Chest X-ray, PA view. Patient: 58 years old, sex F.
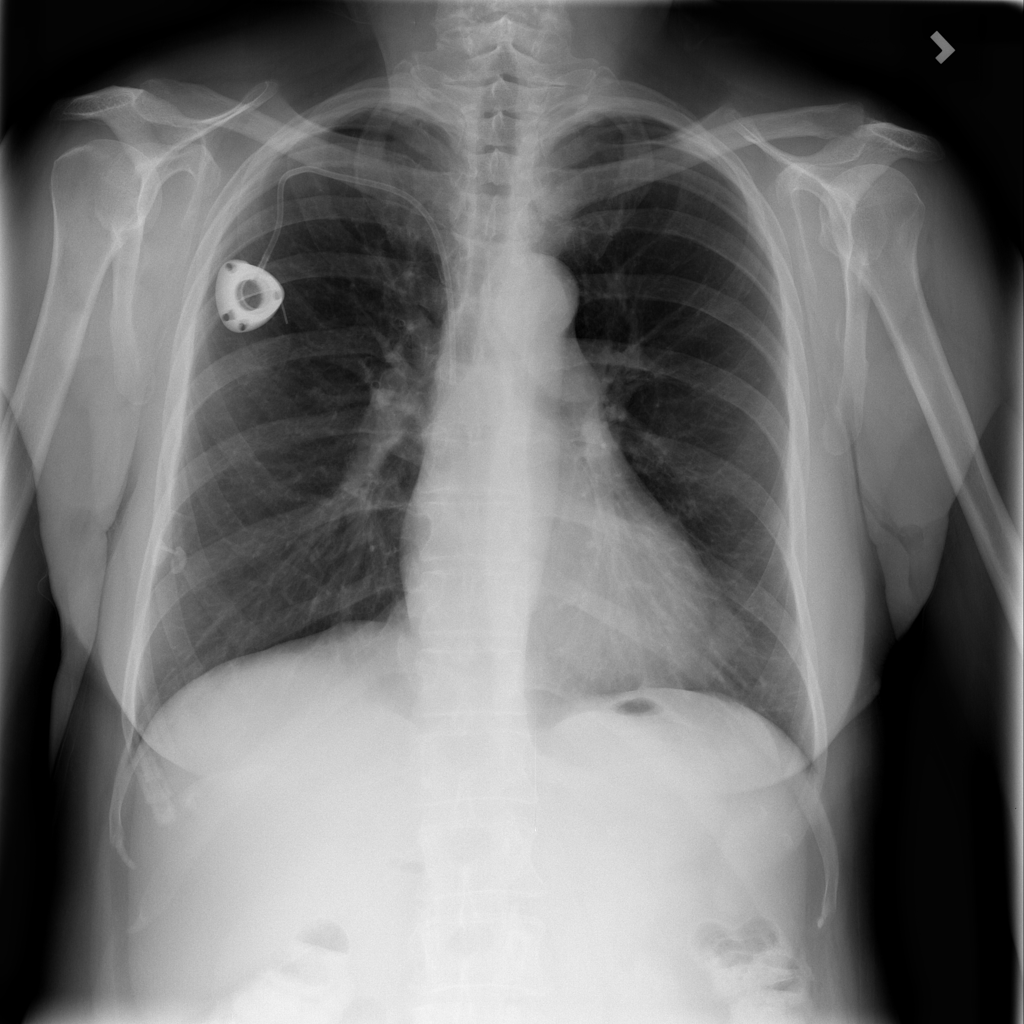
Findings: No Finding